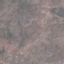
Label: HerbaceousVegetation